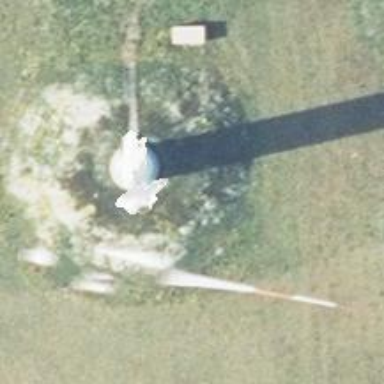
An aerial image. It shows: Wind generator with horizontal axis. The generator is wind turbine.